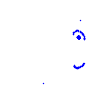
Particle: proton